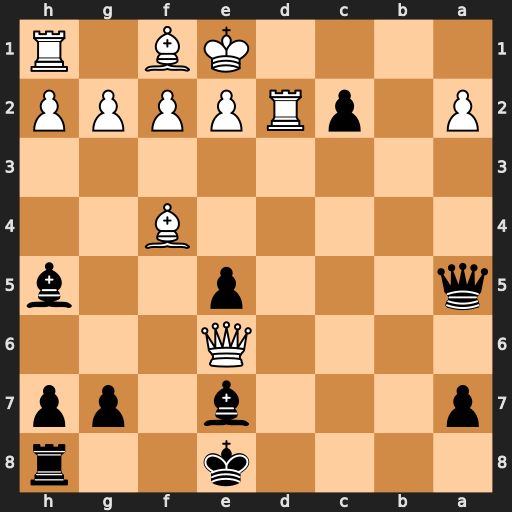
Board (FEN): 4k2r/p3b1pp/4Q3/q3p2b/5B2/8/P1pRPPPP/4KB1R
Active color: b
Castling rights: Kk
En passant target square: -
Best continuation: c1=Q#